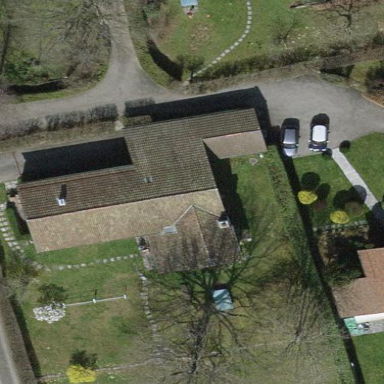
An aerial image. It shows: Gabled roofed house.